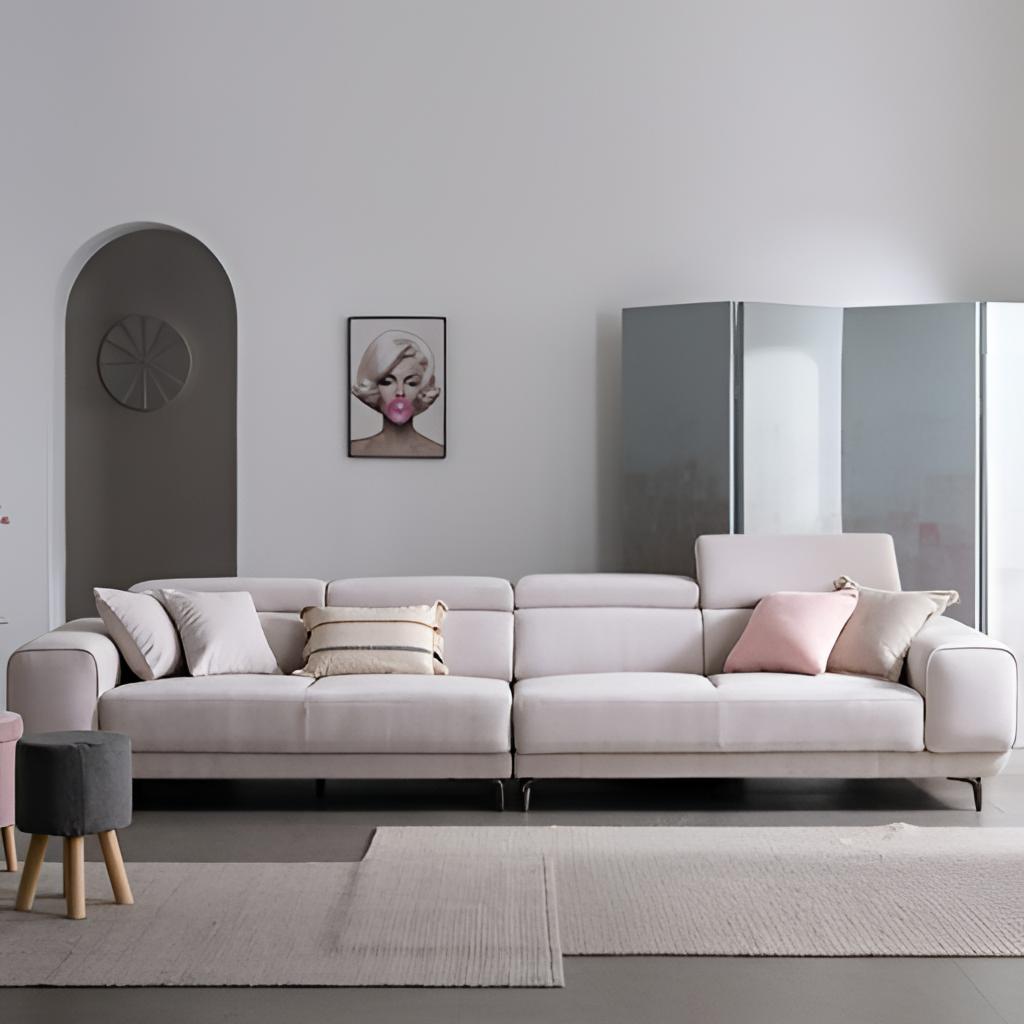
, Sure! Here is the caption in the specified format:, wallpaper, with nan pattern, flooring, with nan pattern